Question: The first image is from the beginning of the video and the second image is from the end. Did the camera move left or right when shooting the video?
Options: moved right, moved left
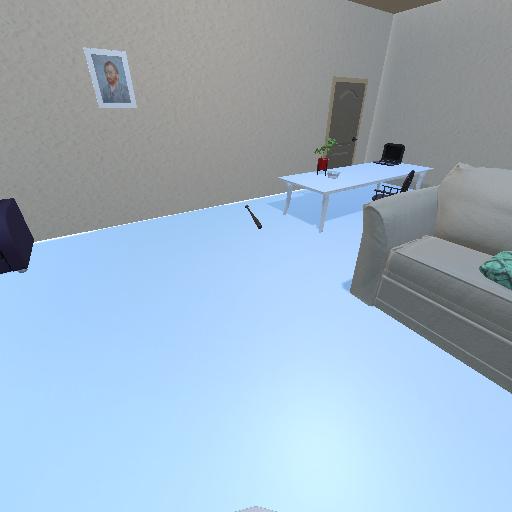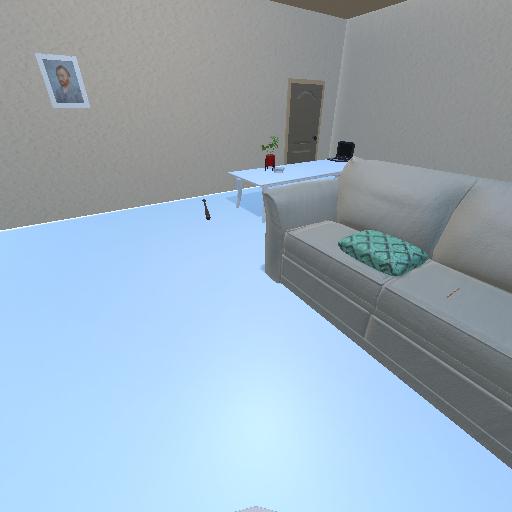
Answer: moved right